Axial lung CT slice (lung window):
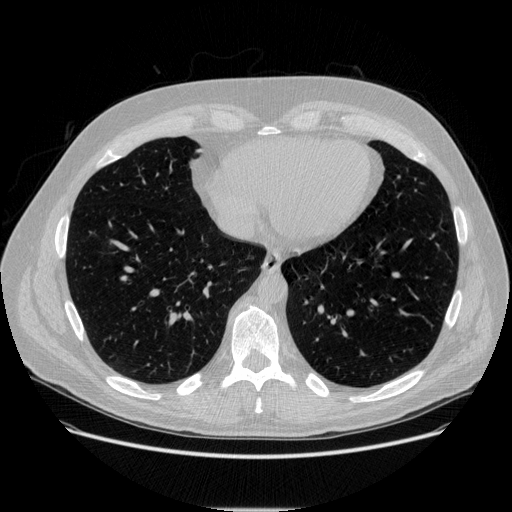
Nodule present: no